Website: slack
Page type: account-dashboard
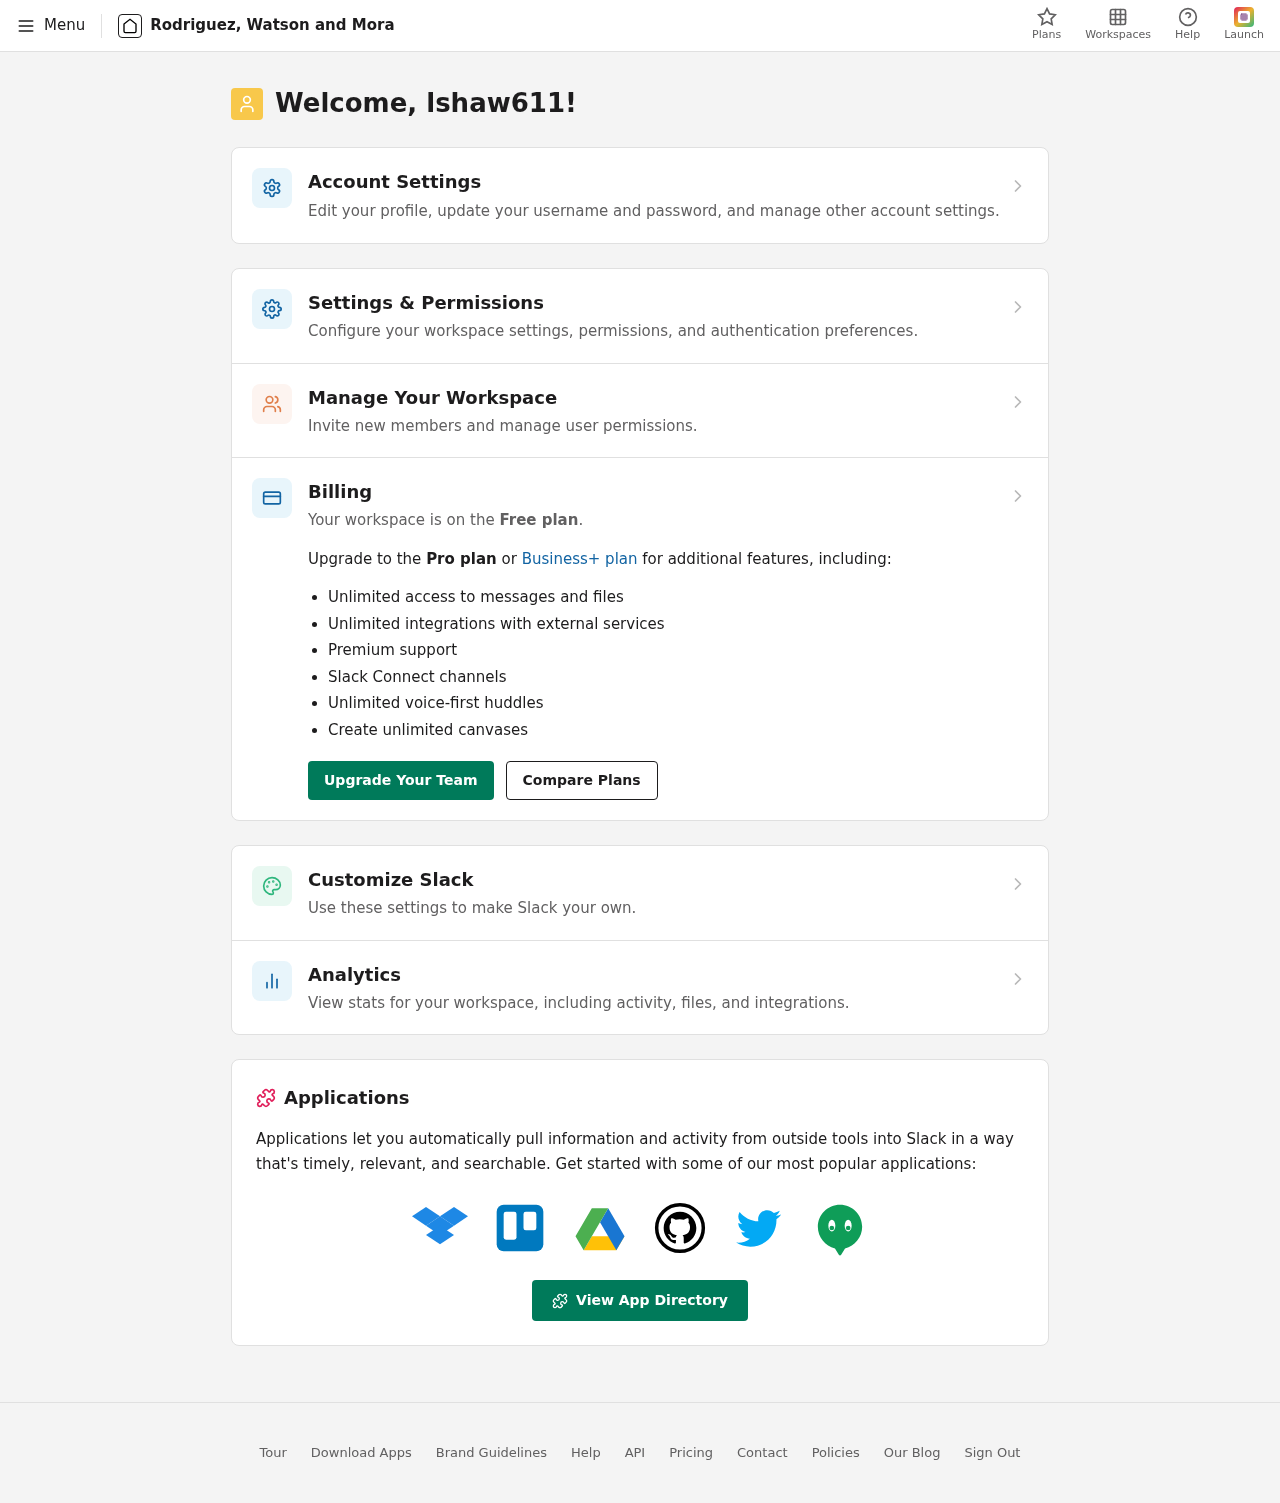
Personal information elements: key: PII_COMPANY
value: Rodriguez, Watson and Mora
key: PII_LOGIN_USERNAME
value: lshaw611